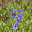
Label: 9